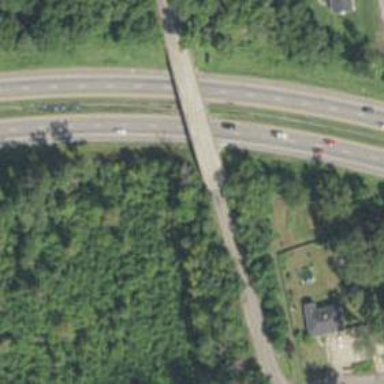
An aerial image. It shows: Residential road with bridge.